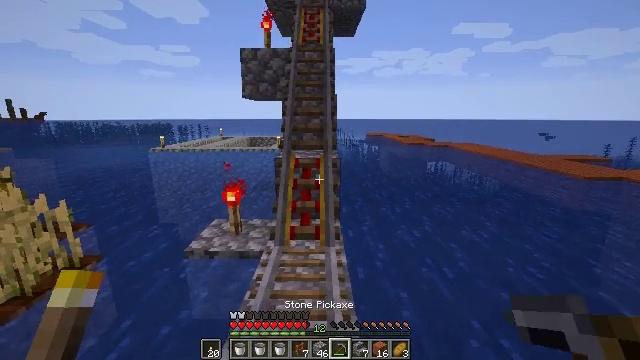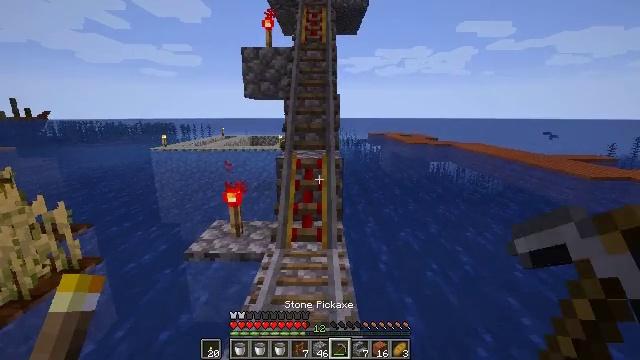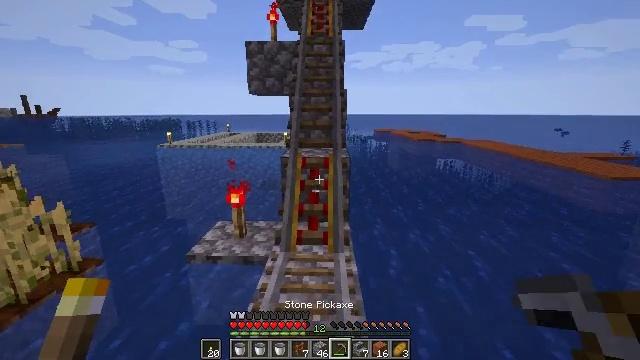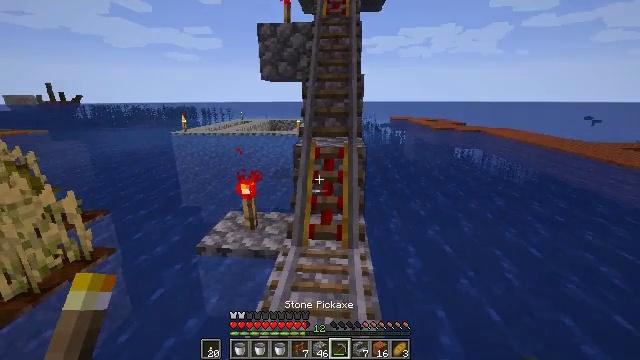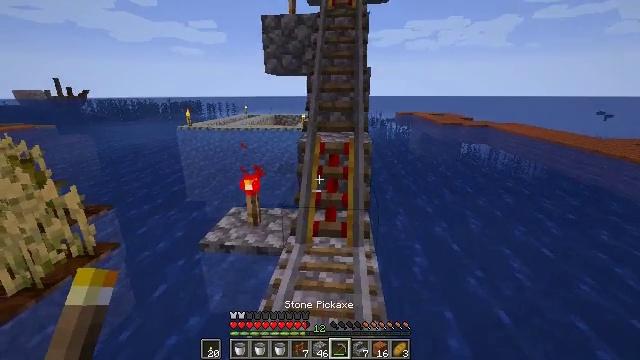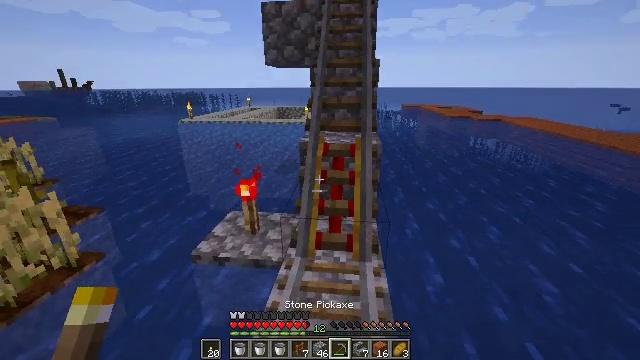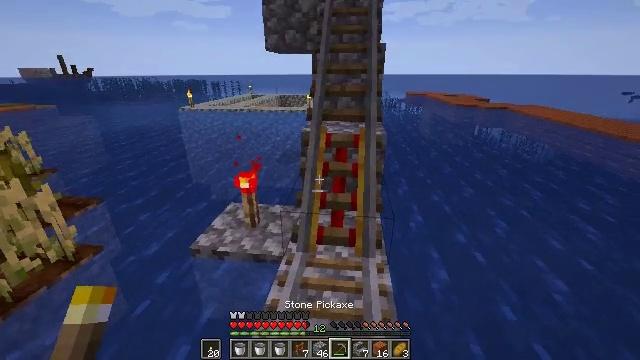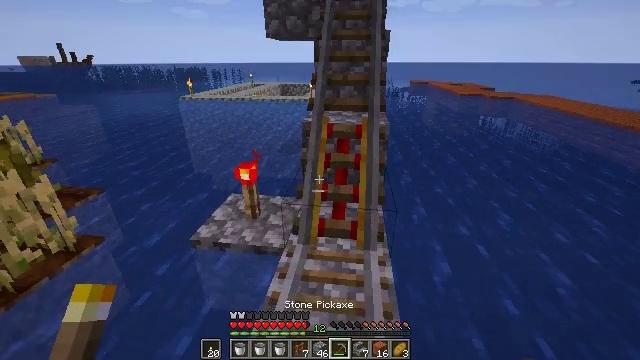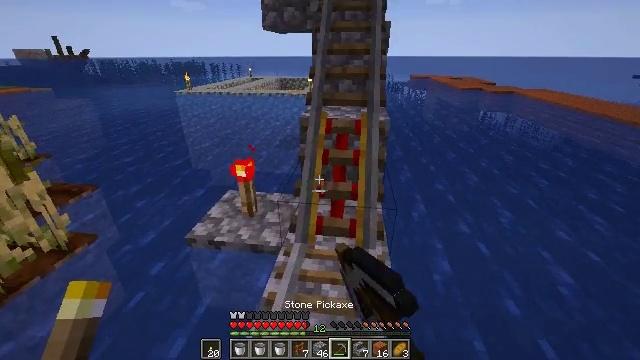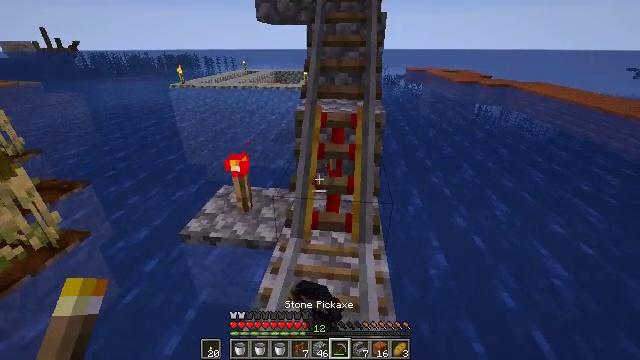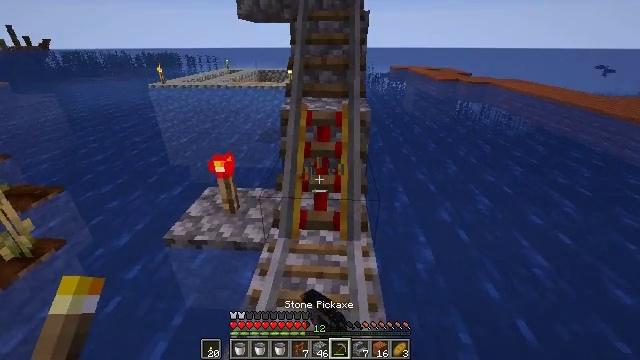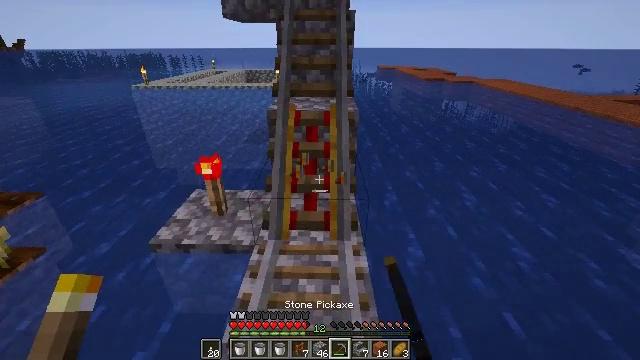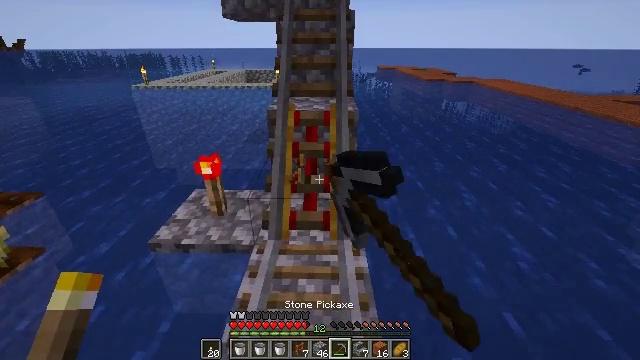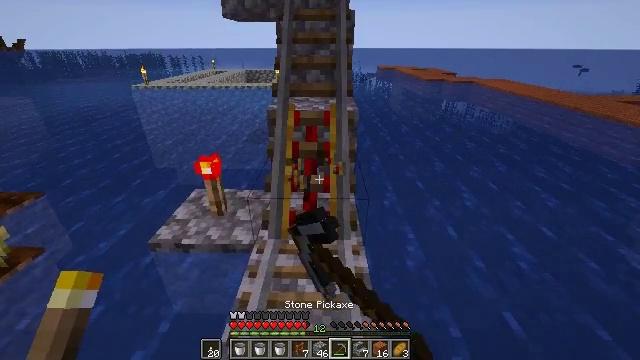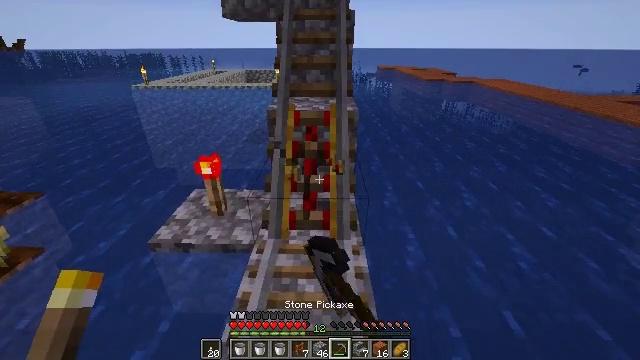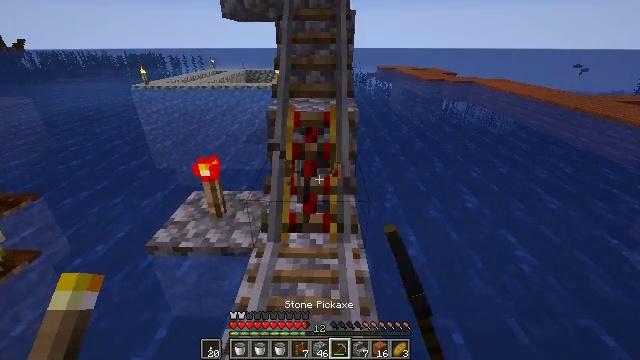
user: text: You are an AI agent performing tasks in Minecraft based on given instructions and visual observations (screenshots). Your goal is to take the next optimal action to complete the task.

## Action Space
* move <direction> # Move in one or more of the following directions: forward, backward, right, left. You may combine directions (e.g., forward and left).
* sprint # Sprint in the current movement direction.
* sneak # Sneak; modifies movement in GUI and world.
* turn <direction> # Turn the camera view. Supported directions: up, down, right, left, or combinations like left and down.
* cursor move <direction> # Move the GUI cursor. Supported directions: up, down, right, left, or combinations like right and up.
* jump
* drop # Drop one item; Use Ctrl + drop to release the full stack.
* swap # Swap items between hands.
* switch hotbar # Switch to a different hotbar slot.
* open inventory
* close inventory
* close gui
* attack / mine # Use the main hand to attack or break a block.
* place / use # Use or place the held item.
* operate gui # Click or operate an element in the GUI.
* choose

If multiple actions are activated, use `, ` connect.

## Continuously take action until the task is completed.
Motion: motion action
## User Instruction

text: Gather the powered rail to store in inventory.
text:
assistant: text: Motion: move forward
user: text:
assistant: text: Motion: move forward, turn left
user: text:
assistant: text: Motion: move forward, turn left and down
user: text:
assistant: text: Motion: move forward, turn left and down
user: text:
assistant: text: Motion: move forward, turn down
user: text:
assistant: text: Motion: turn down
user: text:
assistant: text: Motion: turn down, attack / mine
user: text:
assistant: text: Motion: turn down, attack / mine
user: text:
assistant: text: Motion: turn down, attack / mine
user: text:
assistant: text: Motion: turn right, attack / mine
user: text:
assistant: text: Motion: turn right, attack / mine
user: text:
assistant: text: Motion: attack / mine
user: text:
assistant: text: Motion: attack / mine
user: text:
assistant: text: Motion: attack / mine
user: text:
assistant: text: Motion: move forward, attack / mine
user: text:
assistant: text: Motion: move forward, attack / mine
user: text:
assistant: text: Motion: move forward, attack / mine
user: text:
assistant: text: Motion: move forward, attack / mine
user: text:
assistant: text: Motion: attack / mine
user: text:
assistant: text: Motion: attack / mine
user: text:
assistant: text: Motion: turn up, attack / mine
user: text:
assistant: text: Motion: attack / mine